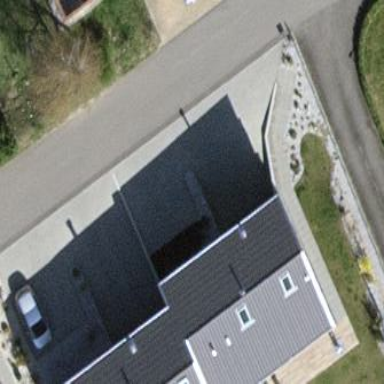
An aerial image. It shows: Semi-detached house.